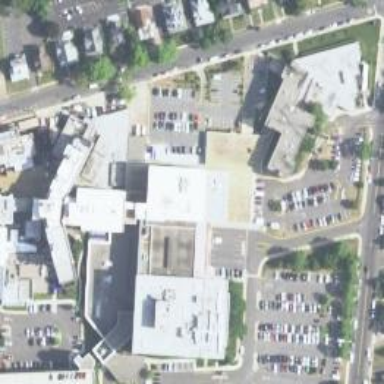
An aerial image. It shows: Hospital building.